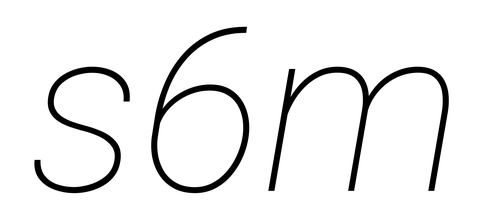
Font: Roboto-Italic_Thin_Italic